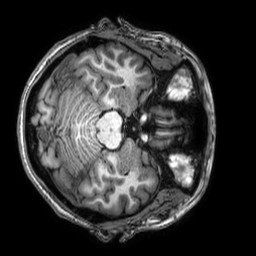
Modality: T1w
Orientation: axial
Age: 32
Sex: female
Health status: healthy
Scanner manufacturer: philips
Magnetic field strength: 3 T
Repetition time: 0.009 s
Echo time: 0.003996 s